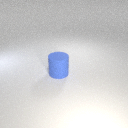
large blue rubber cylinder